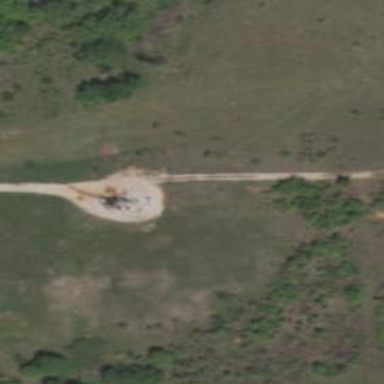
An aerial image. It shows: Petroleum well.